Question: I have a PNG (i.e. a compressed image) that I'd like to include in my assembly (i.e. application).
How to do it?
Additional information:
I tried adding a PNG resource to my assembly in Visual Studio 2010:

But that didn't work, as Visual Studio converts it to an uncompressed bitmap:
<URL>
Except I want to add a PNG.
Otherwise <URL>:
'''
]=== 1MB file size ==>
]=== 8MB file size ==============================================================================================================================================>
'''
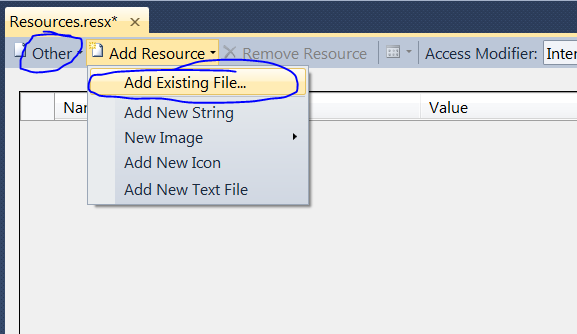
Answer: 1. Go to the project menu -> properties.
2. Select the resources tab
3. Make sure Images is selected first.
4. Click the arrow beside 'add resource'
5. New Image (Select from Image File Types)
6. Find the PNG